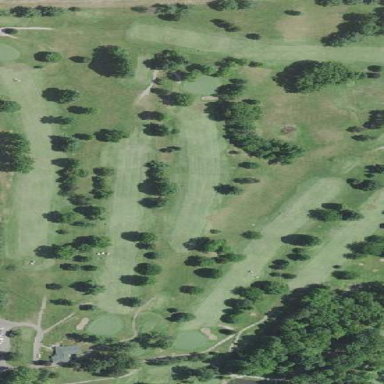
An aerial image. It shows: Golf course.